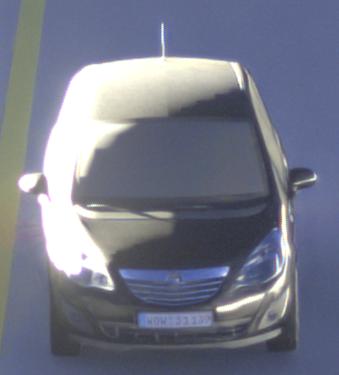
Make: Opel
Model: Meriva 1.4
Detailed model: Meriva (B)
Model produced from: 2010/05
Model produced until: 2013/11
Doors: 5
Color: black
Road condition: dry road
Daytime: sunrise or sunset
Contrast: high contrast